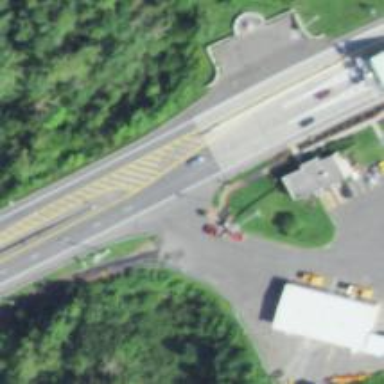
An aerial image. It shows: Toll gantry on the road.